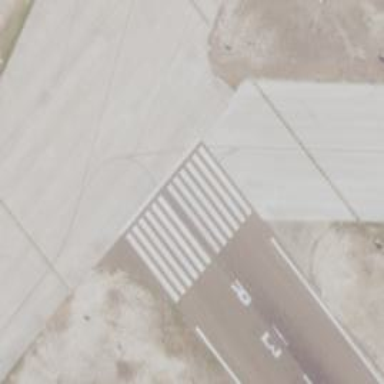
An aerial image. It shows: Image of taxiway at airport.